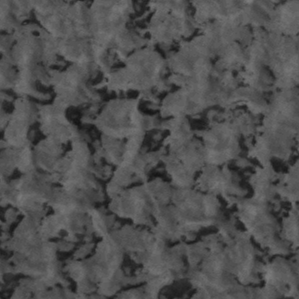
Label: frost